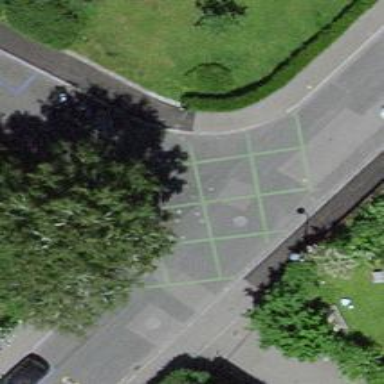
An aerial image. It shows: Unmarked crossing.